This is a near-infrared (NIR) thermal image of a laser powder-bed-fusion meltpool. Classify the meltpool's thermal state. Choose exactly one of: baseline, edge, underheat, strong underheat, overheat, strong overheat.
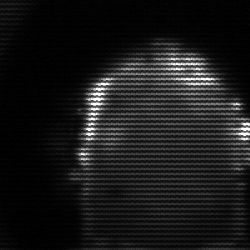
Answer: baseline